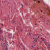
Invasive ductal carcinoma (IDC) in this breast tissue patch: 0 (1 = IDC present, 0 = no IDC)